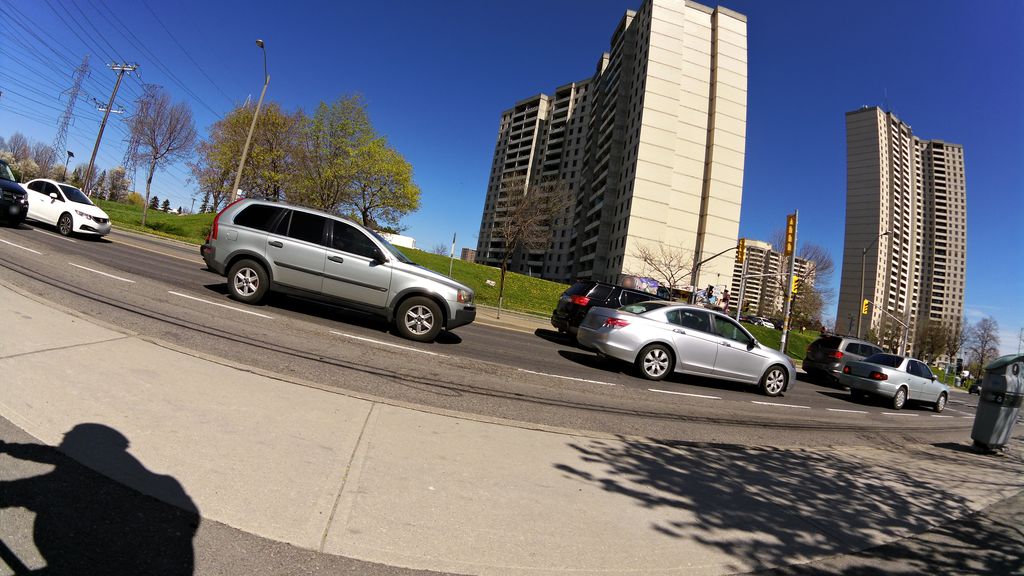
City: toronto